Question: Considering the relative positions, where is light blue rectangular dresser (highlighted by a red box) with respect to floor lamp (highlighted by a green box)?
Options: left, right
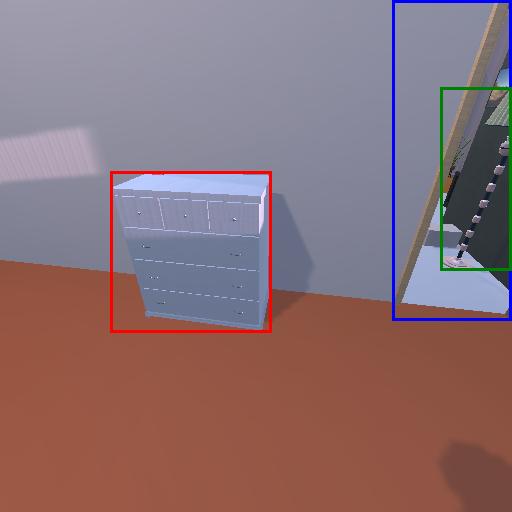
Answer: left